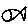
Label: fish